Aerial crown-view tile of a tropical tree (Barro Colorado Island, Panama), acquired 20250715:
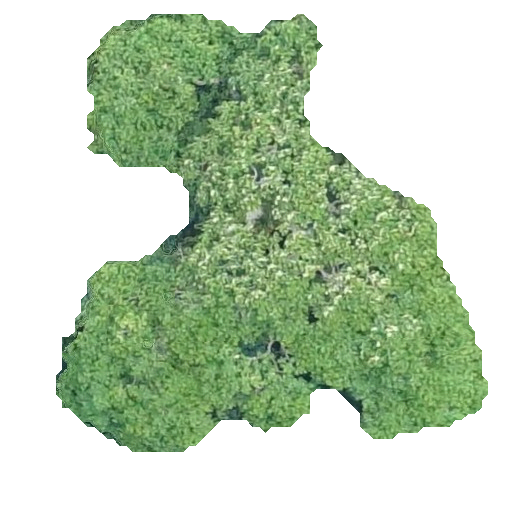
Species: Trattinnickia aspera
GBIF accepted scientific name: Trattinnickia aspera
Crown area: 177.368 m²